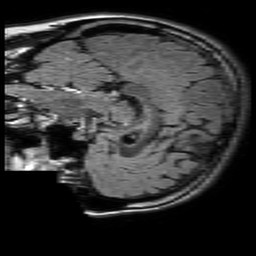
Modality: FLAIR
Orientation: sagittal
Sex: female
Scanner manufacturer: philips
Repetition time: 11 s
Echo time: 0.125 s